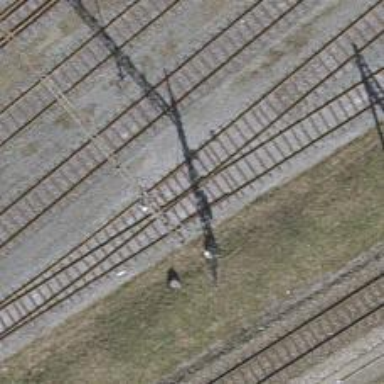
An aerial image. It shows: Catenary mast for power lines.